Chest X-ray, PA view. Patient: 30 years old, sex F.
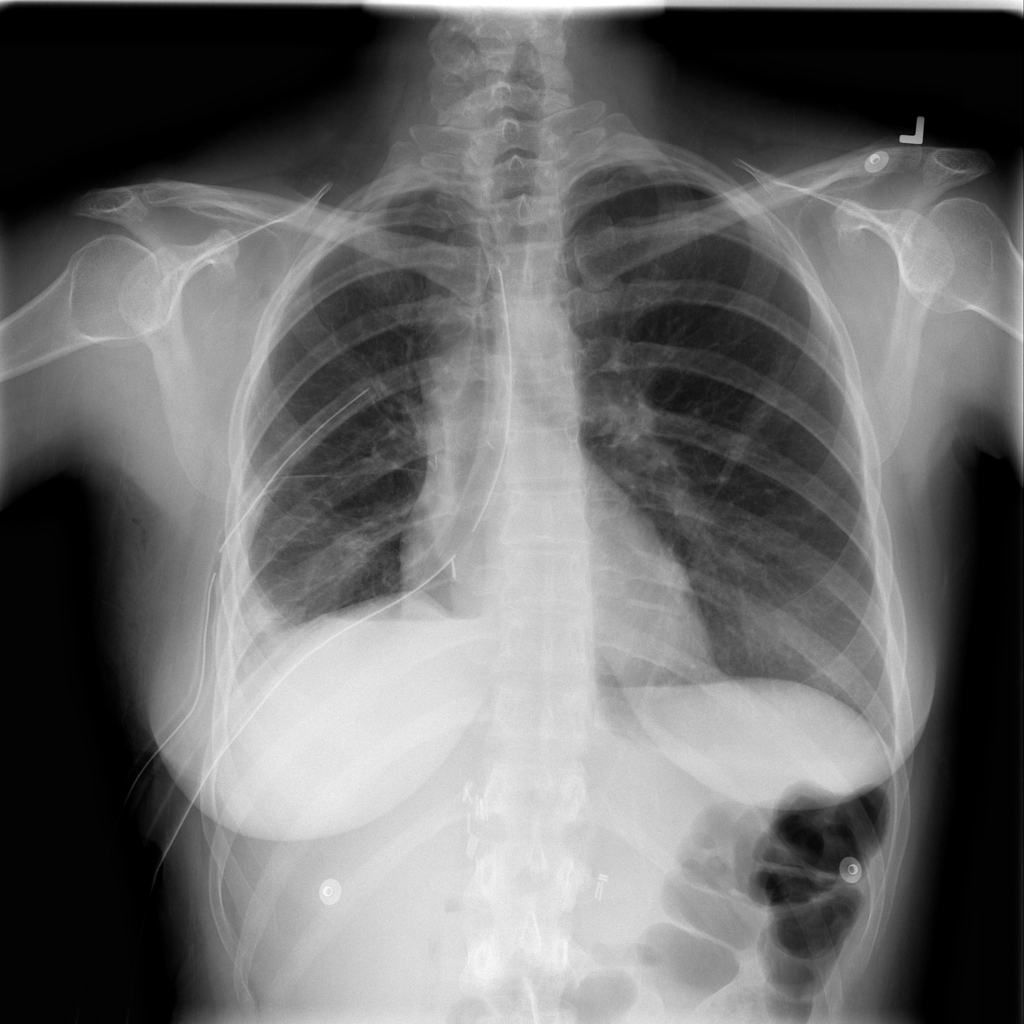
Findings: No Finding